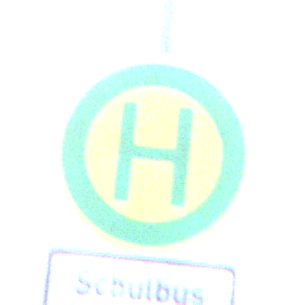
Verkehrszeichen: Haltestelle
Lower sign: ZeitangabenMitBeschraenkungAufWochentage5
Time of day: SunriseSunset
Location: Outdoor (Nature)
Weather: PartlyCloudy
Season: NotSpecified
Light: Natural